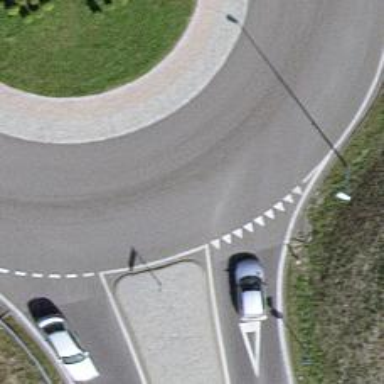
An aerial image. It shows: Road with "give way" sign.